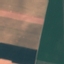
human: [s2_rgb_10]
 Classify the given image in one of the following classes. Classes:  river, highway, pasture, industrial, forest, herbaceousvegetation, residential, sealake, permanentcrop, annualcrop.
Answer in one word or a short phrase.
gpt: AnnualCrop